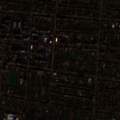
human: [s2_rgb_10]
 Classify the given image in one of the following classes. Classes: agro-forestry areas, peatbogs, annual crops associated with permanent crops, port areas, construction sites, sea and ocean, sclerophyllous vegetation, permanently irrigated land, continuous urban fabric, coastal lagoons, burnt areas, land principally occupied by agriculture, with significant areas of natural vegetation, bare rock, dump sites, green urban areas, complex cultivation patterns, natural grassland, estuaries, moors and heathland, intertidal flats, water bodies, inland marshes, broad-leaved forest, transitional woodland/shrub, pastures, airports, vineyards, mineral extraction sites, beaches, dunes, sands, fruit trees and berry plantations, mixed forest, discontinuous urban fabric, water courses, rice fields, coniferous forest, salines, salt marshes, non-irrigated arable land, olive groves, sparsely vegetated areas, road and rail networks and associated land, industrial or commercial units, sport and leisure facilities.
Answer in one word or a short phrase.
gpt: discontinuous urban fabric